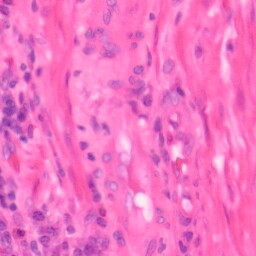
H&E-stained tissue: Colon